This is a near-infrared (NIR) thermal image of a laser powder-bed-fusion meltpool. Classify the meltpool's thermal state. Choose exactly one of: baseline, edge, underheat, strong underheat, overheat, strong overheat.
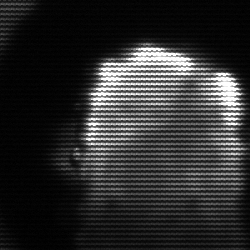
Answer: baseline